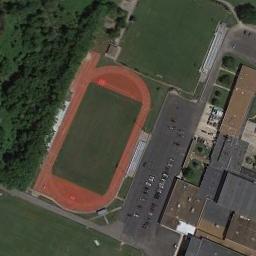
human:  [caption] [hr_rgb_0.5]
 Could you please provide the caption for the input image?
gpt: The ground track field is surrounded by a forest, A parking lot and some lawns .

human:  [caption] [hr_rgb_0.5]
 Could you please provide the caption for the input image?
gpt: There are some trees on one side of the track .

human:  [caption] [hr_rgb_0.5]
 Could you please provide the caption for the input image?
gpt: Many cars are in the parking lot next to the ground track field .

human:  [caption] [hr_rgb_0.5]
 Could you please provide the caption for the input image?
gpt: Track and field are built on the lawn and surrounded by forests, Buildings and parking lots .

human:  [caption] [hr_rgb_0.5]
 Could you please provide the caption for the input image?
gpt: There are some green trees and a parking lot beside the ground track field .